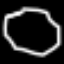
Label: octagon